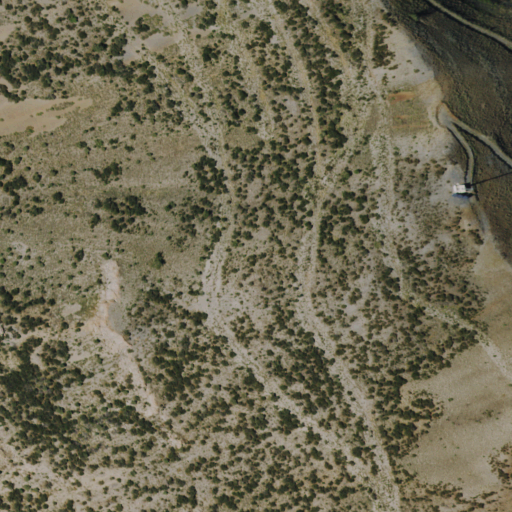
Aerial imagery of mountain in Nevada named Mount Tenabo containing evergreen forest and shrub